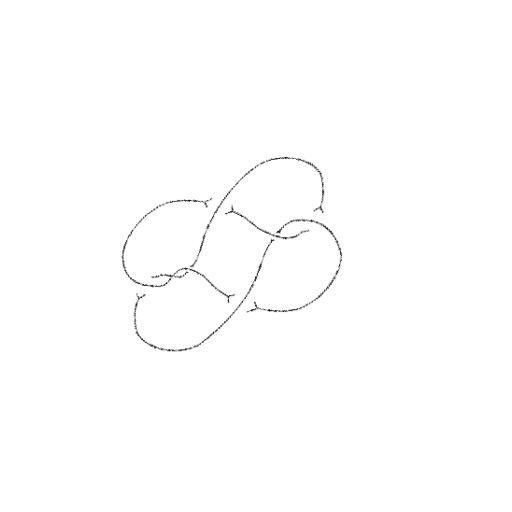
Crossing number: 7